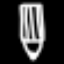
Label: pencil